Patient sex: M
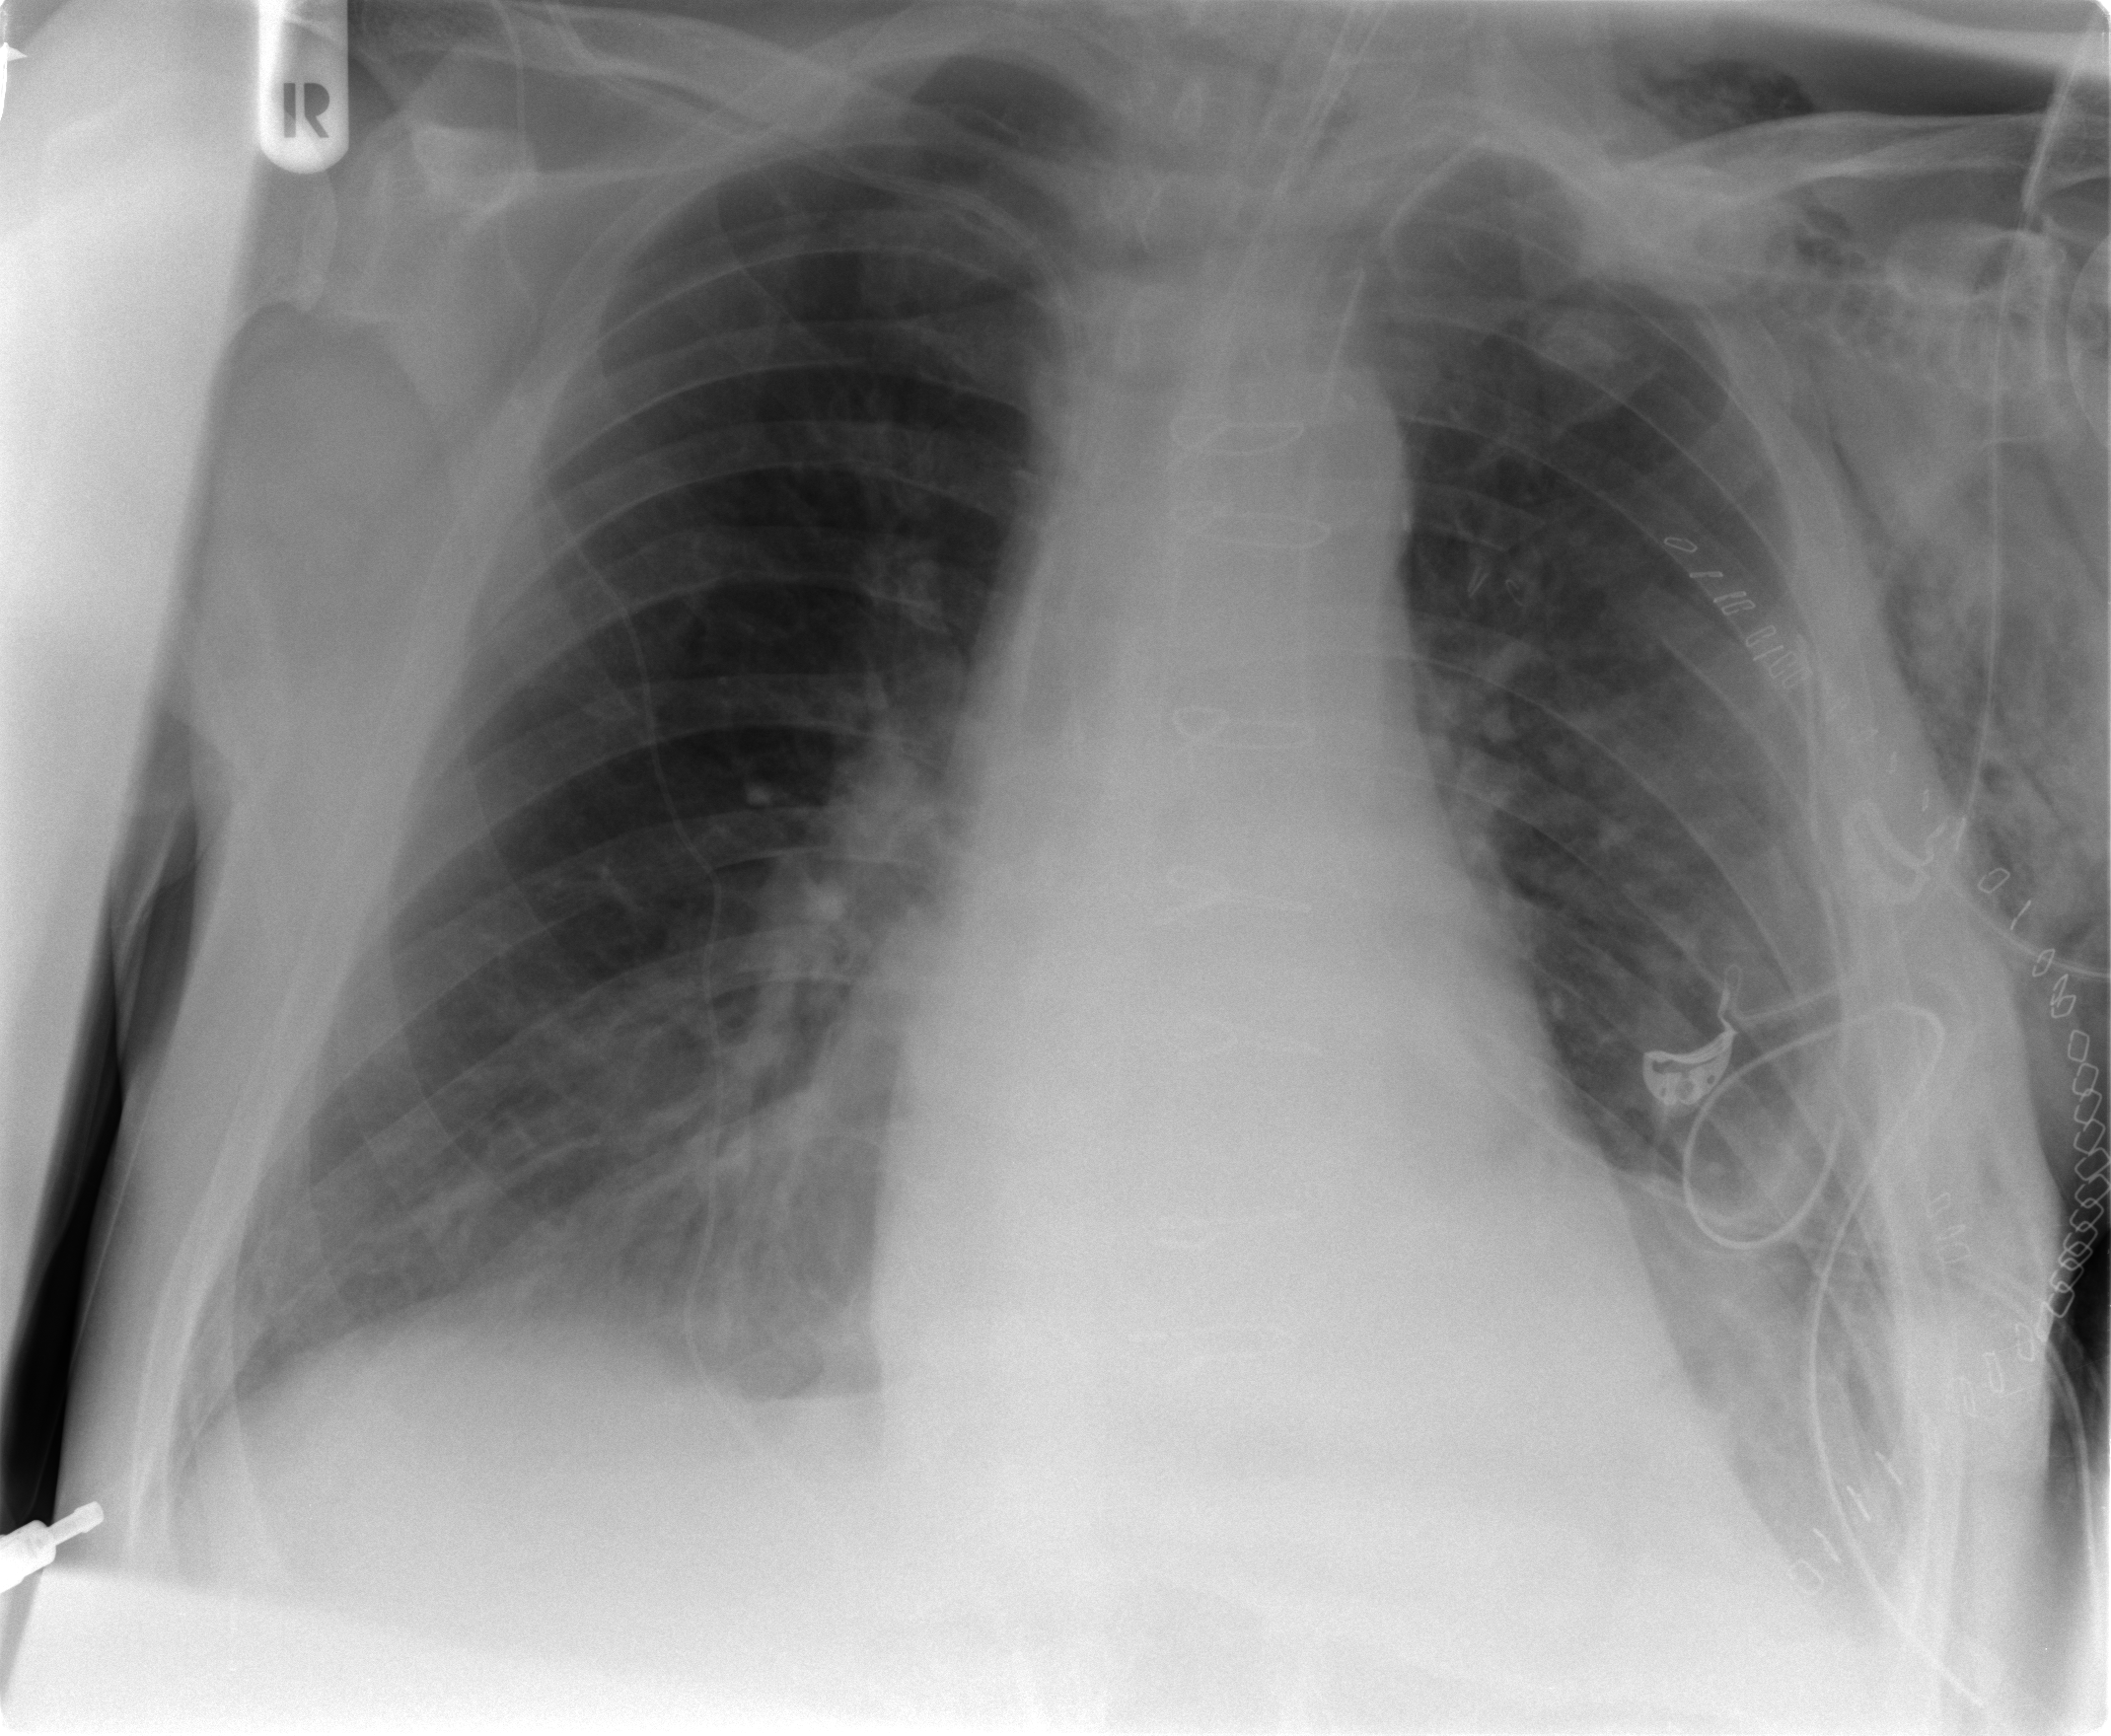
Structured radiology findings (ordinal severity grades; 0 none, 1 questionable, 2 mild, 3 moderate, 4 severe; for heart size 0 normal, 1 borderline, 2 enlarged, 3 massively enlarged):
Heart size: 2
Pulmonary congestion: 2
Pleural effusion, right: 1
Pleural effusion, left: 2
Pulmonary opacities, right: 0
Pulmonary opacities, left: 2
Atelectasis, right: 2
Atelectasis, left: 2